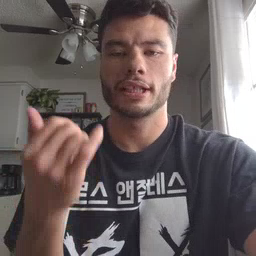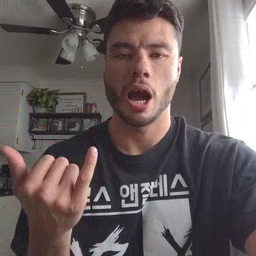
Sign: now